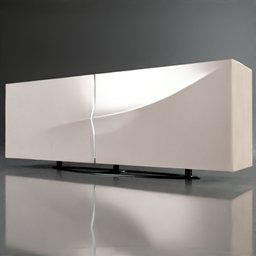
Label: furniture